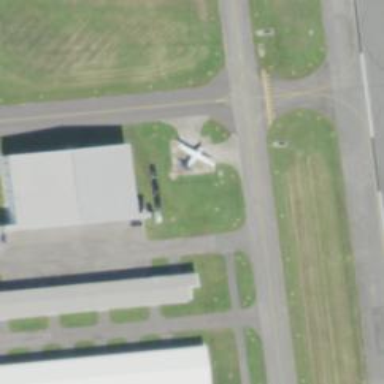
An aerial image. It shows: View of taxiway at the airport.